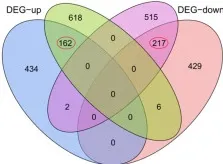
Up-regulated proteins of IMCC are mainly enriched in inflammation and cell cycle signaling pathways, while down-regulated proteins are mainly enriched in the regulation of bile acid synthesis. Venn diagram of RNA and protein of the up- and down-regulated genes (C).
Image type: chart (chart)